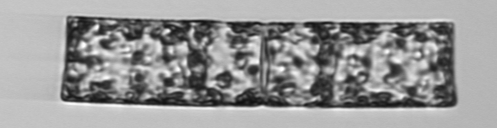
Label: Guinardia_flaccida